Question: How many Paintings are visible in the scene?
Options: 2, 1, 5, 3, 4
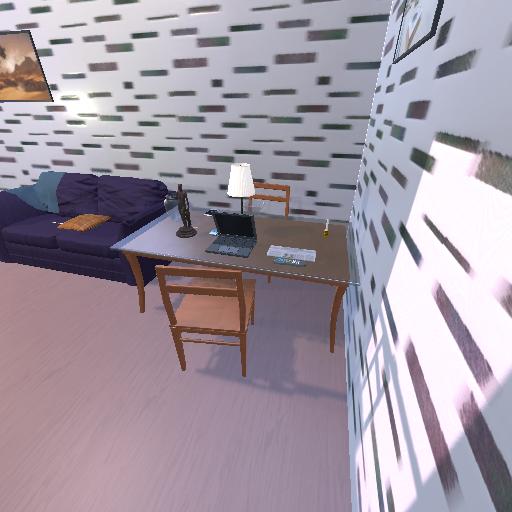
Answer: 2